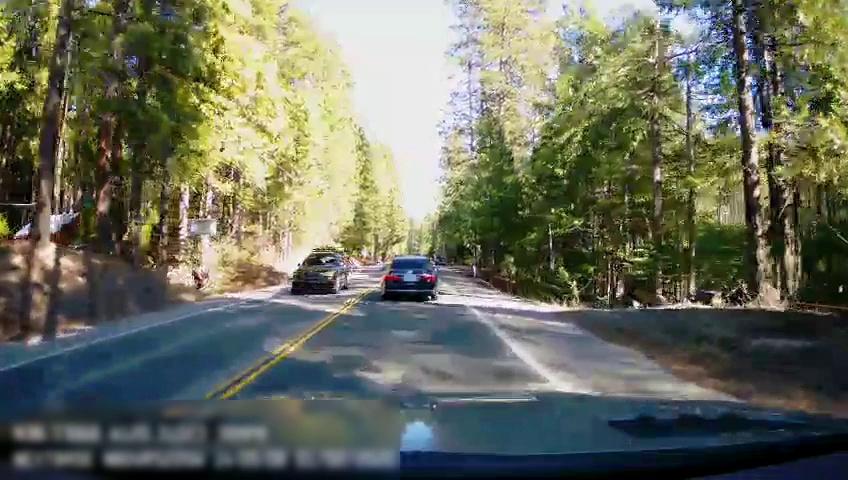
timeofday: Day
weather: Sunny
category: Drivable Space
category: Vehicles | SUV
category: Vehicles | Truck
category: Vehicles | Car
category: Lanes | Opposite Lane
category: Lanes | Opposite Lane
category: Lanes | Current Lane
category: Lanes | Current Lane